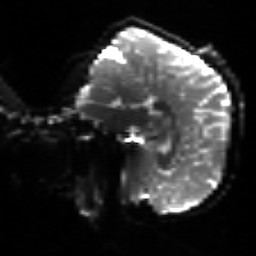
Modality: sbref
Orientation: sagittal
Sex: male
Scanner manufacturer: siemens
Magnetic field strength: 3 T
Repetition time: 5 s
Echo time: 0.071 s